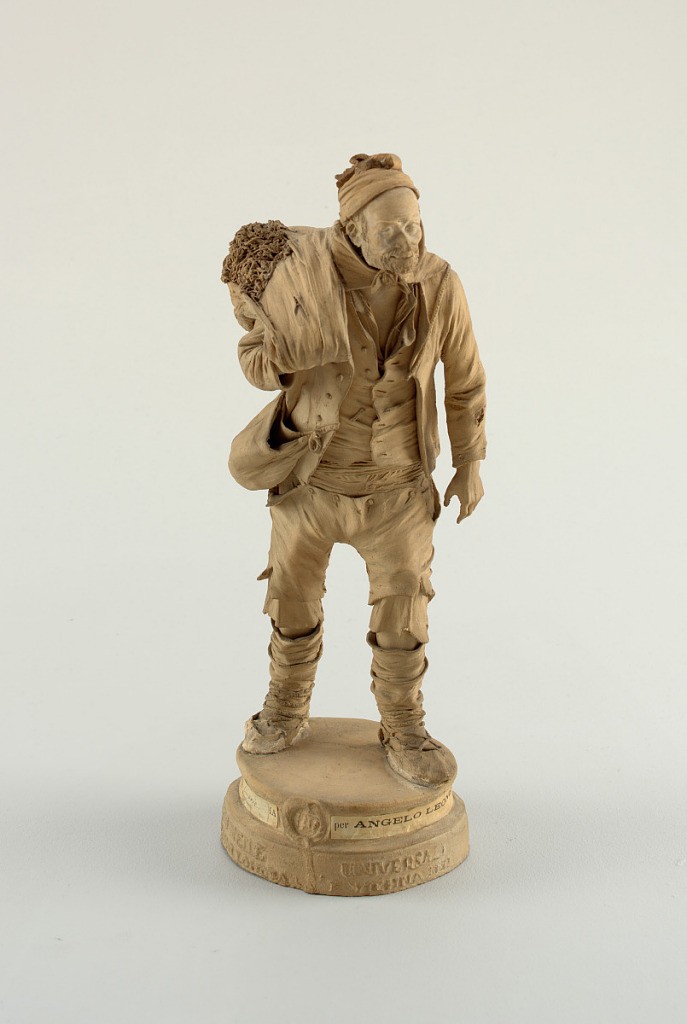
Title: Venditore di Cicorie (Chicory Vendor)
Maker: Angelo Leone
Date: after 1873
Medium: Terracotta
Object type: Figure
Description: Striding male figure on circular based. Bearded. Carries sack of chicory on right shoulder. Cap and bandana cover head and neck. Shirt and jerkin open at neck. Coat unbuttoned. Bag on right shoulder. Knee breeches and underclothes with visible buttons. Leggings and sandals.